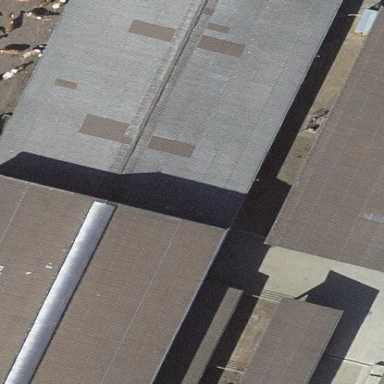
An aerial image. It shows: Barn.